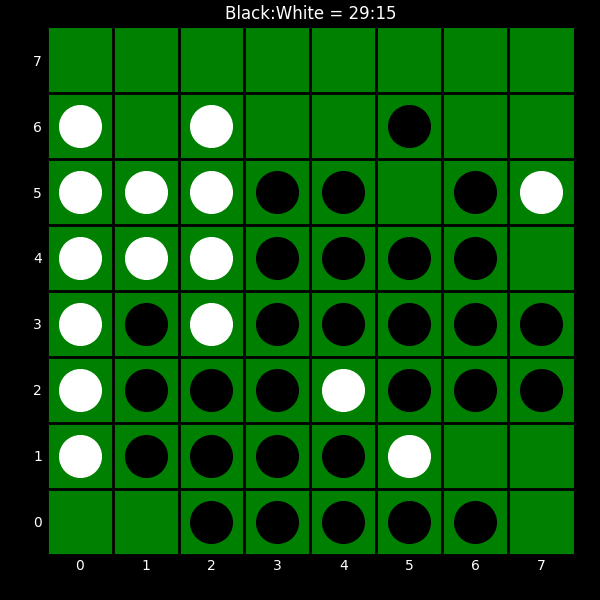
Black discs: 29
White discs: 15